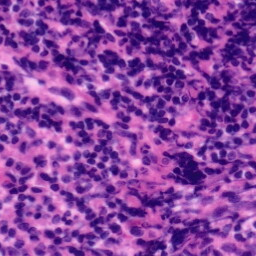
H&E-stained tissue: Tonsil